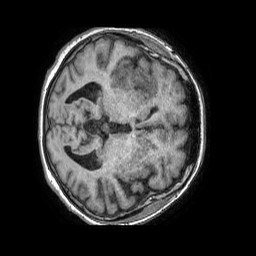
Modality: T1w
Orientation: axial
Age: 84
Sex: female
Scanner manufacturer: philips
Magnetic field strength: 1.5 T
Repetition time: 0.007546 s
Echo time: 0.003425 s